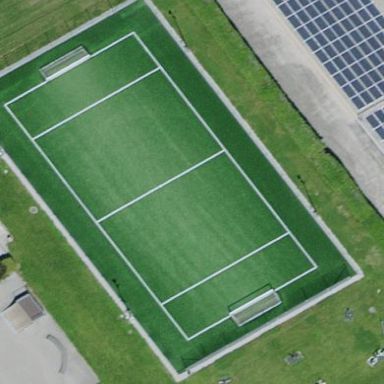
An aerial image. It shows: Soccer pitch for leisure land activities.